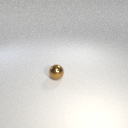
small brown metal sphere